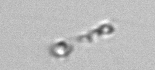
Label: Chaetoceros